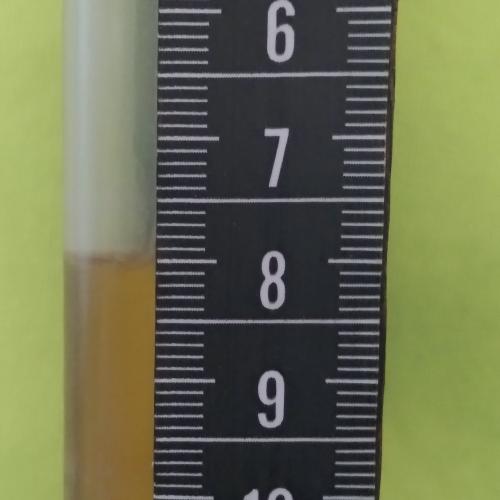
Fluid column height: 8.0 cm